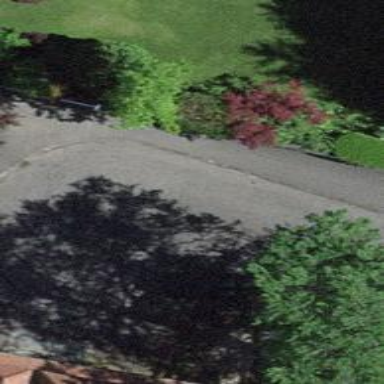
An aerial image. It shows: Paved footway.